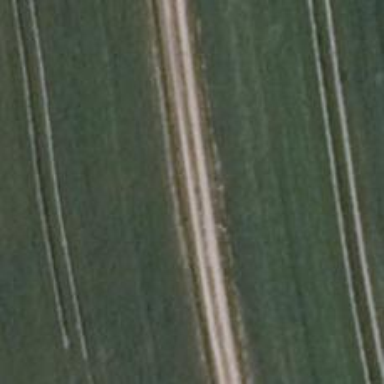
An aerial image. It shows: Track road with grade4 tracktype.